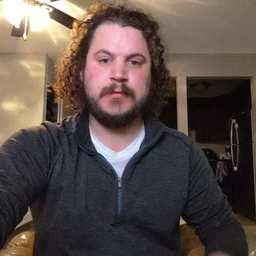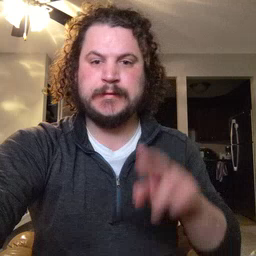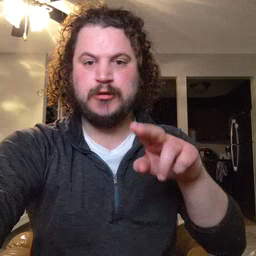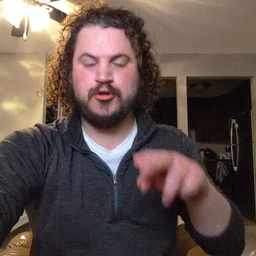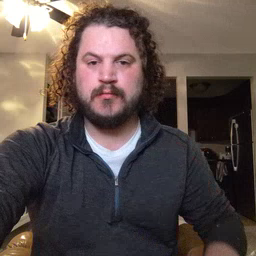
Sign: chair